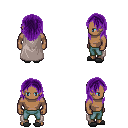
a pixel art fantasy rpg character, male body template, human, dark skin, gray cape, teal pants, purple long hairstyle, gray slippers, four views (front, back, left, right), 2x2 character sprite sheet, small pixel art, hard edges, no anti-aliasing